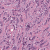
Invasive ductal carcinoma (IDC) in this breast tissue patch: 1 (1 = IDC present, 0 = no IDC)